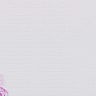
Metastatic tissue present: no